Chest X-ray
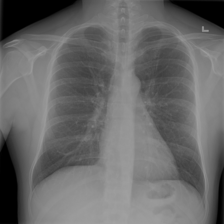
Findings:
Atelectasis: negative
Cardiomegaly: negative
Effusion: negative
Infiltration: negative
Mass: negative
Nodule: negative
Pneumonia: negative
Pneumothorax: negative
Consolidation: negative
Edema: negative
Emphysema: negative
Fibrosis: negative
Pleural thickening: negative
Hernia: negative